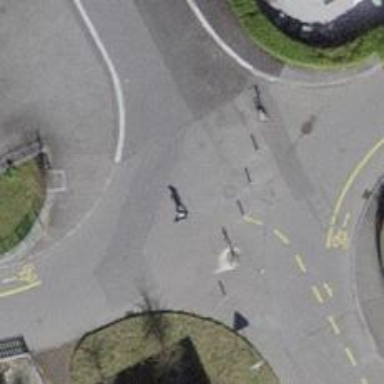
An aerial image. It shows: Bollard barrier.